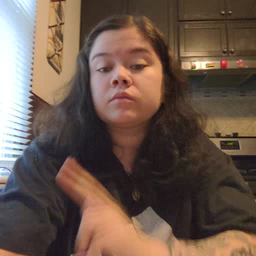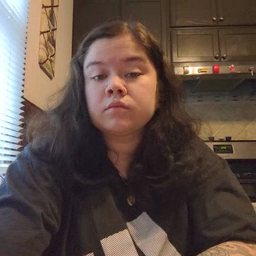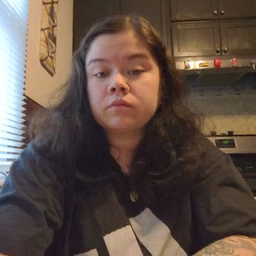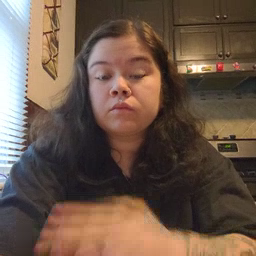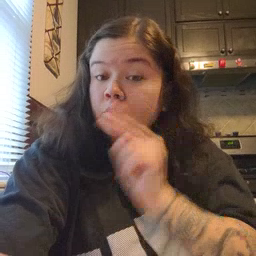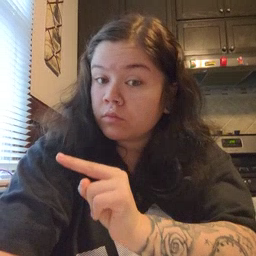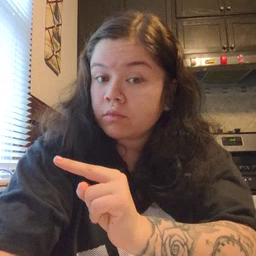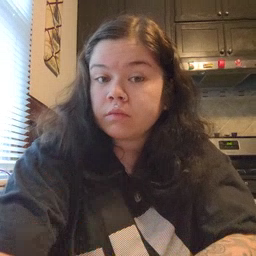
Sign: look